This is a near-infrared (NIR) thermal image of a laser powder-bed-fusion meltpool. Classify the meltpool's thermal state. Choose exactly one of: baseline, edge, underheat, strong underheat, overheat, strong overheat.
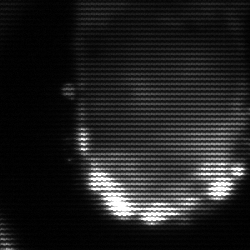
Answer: baseline